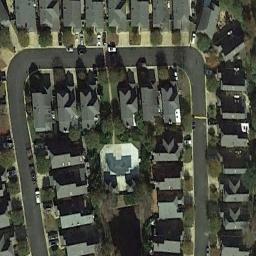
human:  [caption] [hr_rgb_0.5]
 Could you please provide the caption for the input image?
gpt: A dense residential area has lots of houses of the same style while a road goes through the residential area .

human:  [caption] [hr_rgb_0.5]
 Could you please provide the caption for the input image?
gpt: There are many roads and neatly arranged houses and trees and large lawns in densely populated areas .

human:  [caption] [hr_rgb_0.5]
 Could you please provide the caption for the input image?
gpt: The dense residential is next to the road .

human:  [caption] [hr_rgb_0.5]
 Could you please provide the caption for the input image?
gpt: The houses stand in two rows .

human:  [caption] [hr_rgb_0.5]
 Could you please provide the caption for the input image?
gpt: There are black buildings arranged neatly on dense residential area .